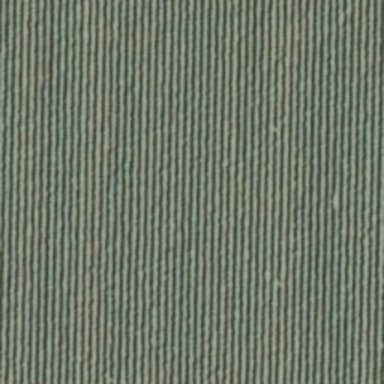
There is a piece of formland .